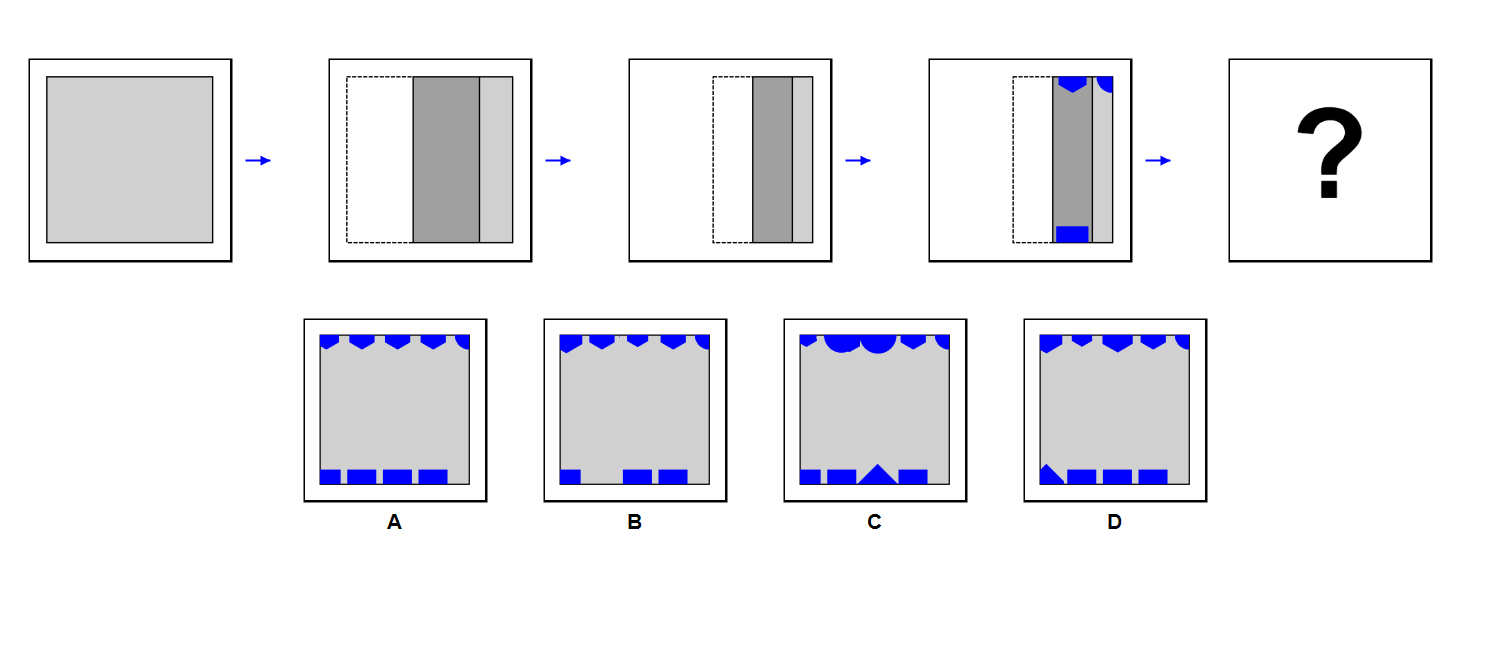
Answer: A